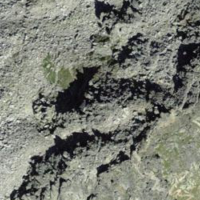
EUNIS habitat code: 48
Species observed at this site:
Saxifraga bryoides
Gentianella campestris